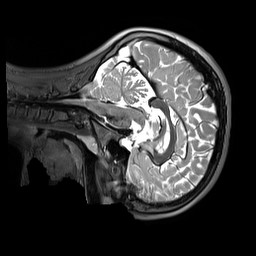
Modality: T2w
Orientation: sagittal
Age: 10
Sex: male
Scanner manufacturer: siemens
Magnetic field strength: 3 T
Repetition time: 3.2 s
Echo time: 0.408 s